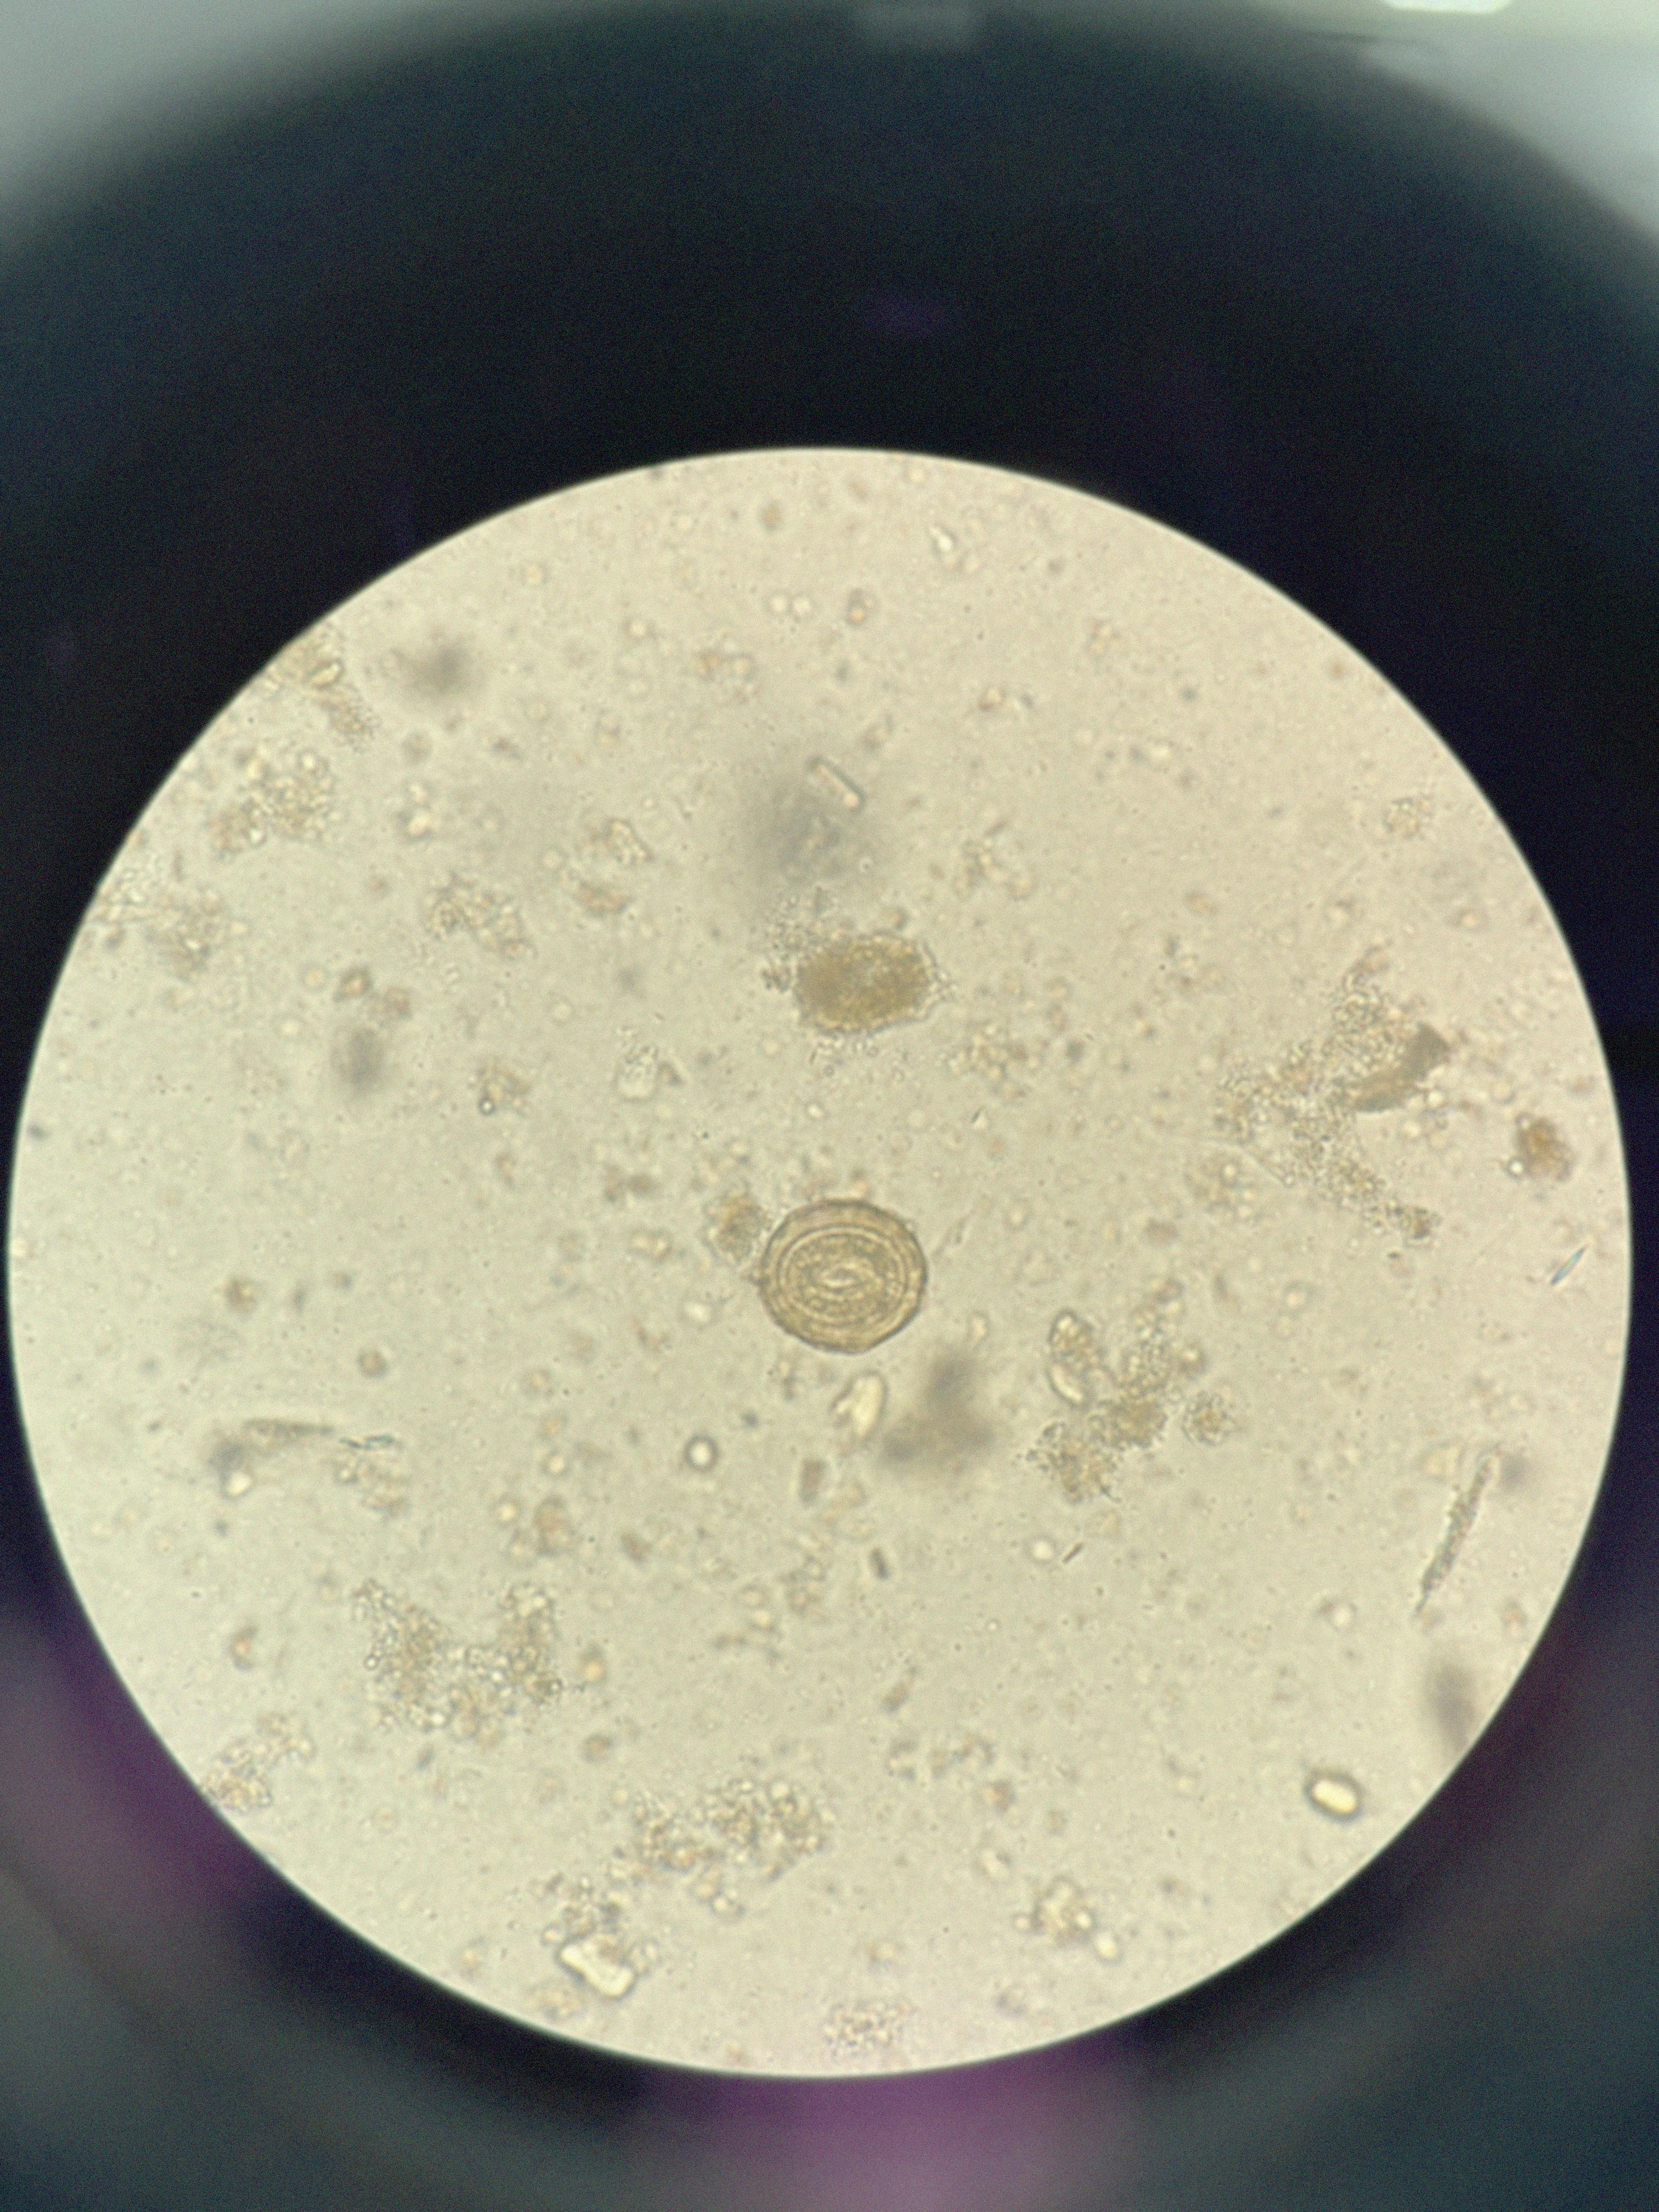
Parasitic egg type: Ascaris lumbricoides